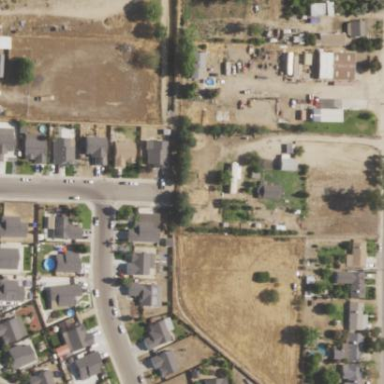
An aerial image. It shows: Residential area comprising single-family residential properties.